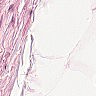
Metastatic tissue present: no